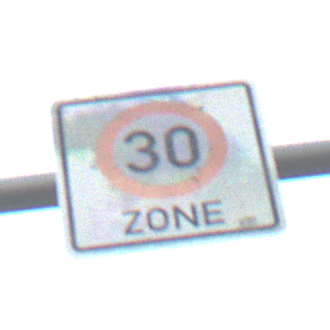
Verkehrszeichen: BeginnZone30
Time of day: SunriseSunset
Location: Outdoor (RoadRail)
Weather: PartlyCloudy
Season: NotSpecified
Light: Natural